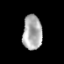
Tissue: prostate
Cell type: Epithelial cells
Senescence score: 0.3415
Nuclear area (px): 656
Mean DAPI intensity: 173.095